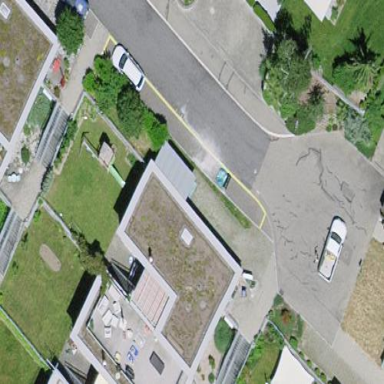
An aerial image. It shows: Residential building.